Field crop: tomato
Growth stage: 1
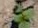
Species: solanum